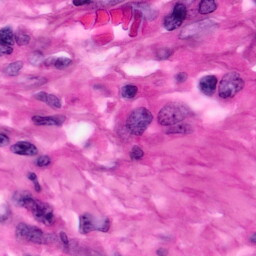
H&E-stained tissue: Pancreatic